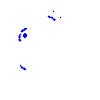
Particle: proton